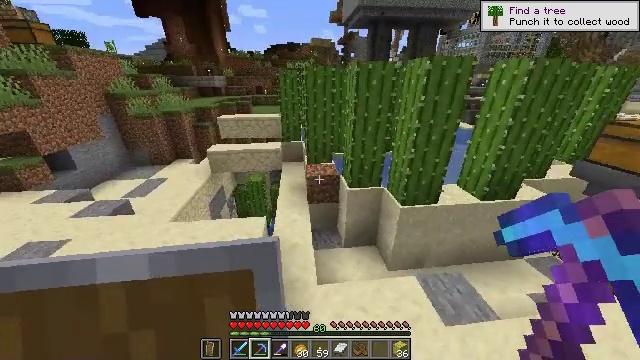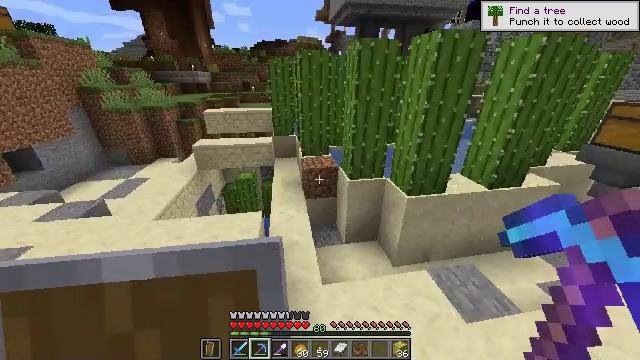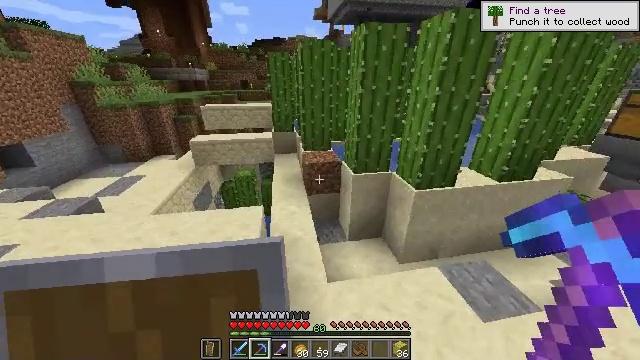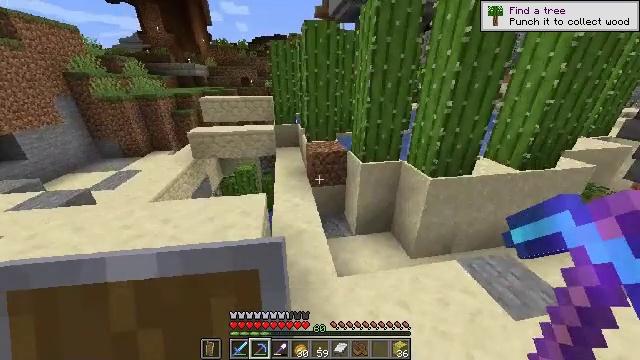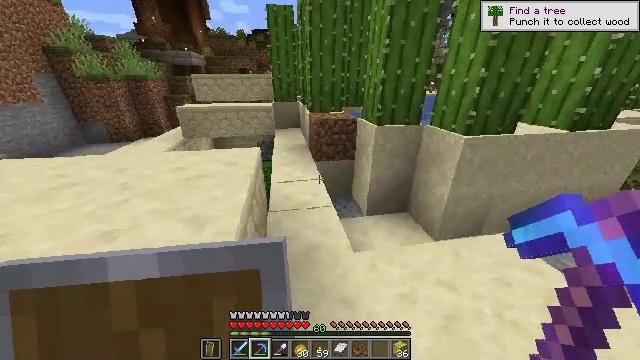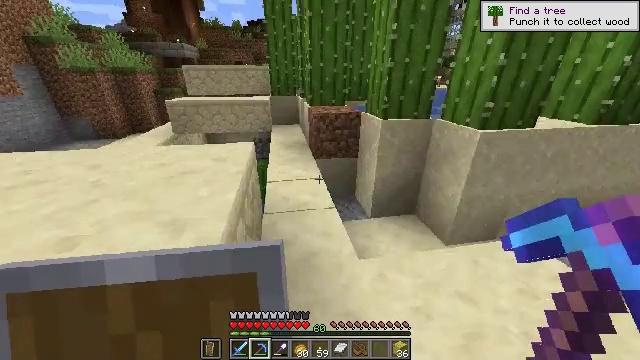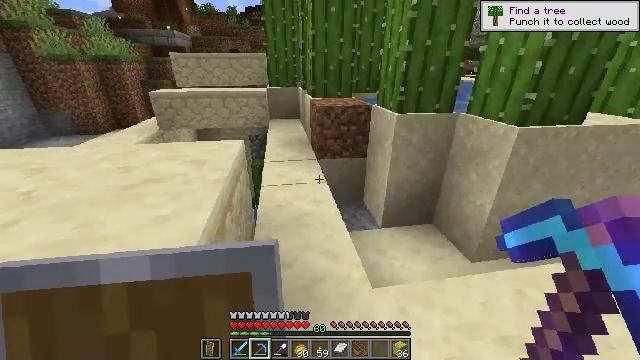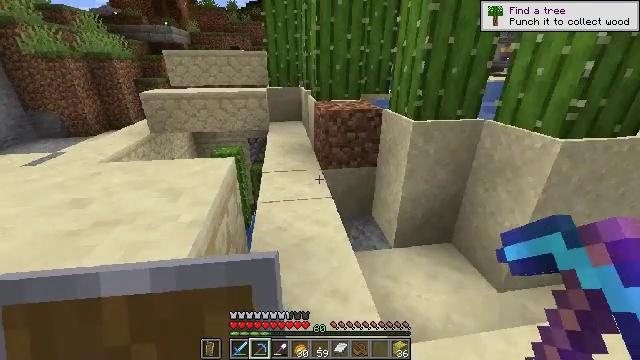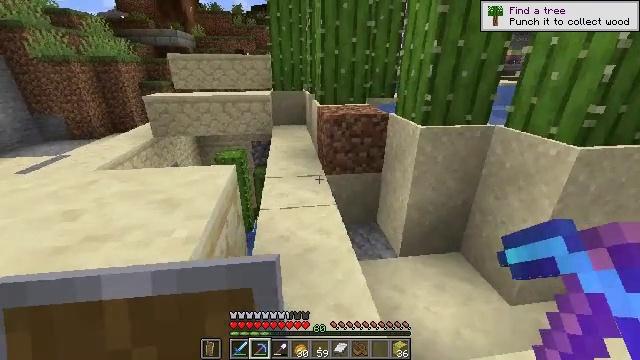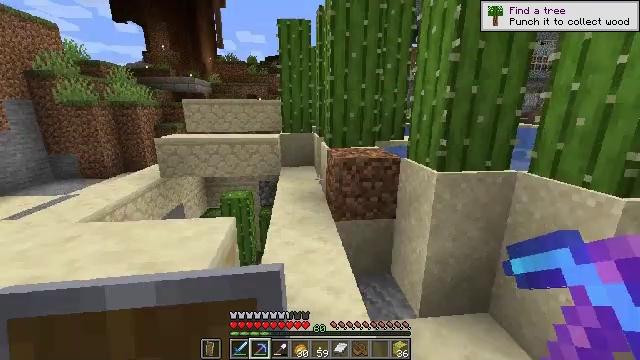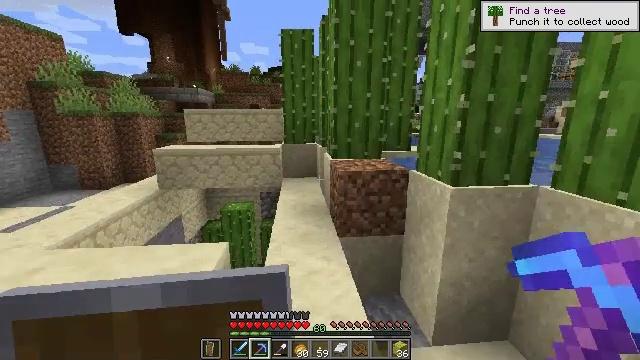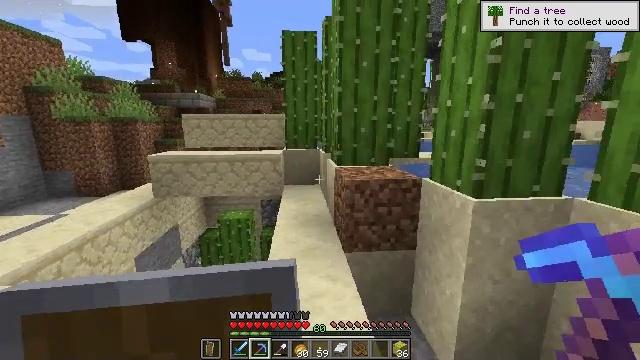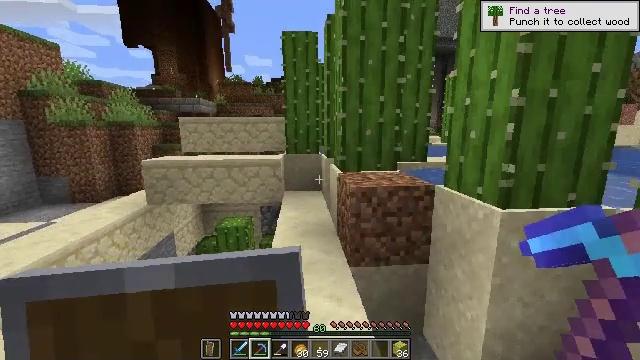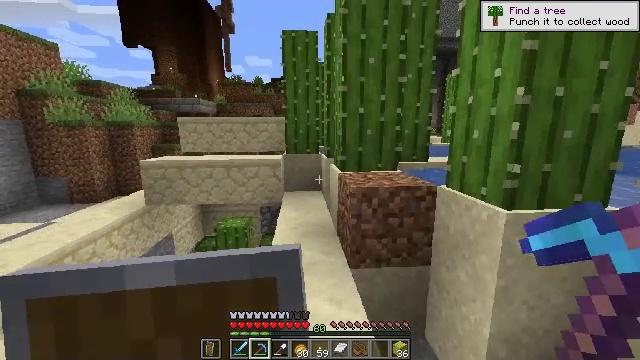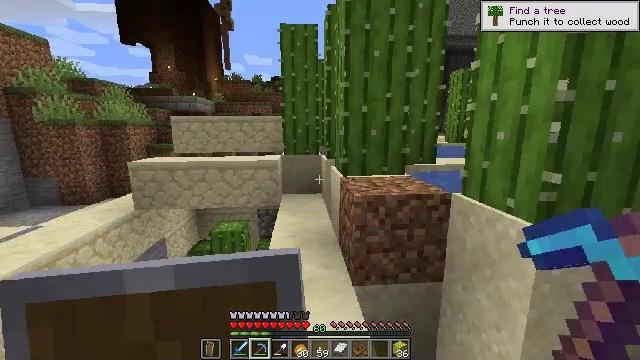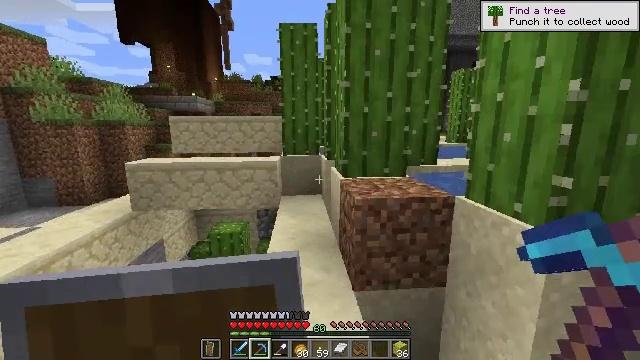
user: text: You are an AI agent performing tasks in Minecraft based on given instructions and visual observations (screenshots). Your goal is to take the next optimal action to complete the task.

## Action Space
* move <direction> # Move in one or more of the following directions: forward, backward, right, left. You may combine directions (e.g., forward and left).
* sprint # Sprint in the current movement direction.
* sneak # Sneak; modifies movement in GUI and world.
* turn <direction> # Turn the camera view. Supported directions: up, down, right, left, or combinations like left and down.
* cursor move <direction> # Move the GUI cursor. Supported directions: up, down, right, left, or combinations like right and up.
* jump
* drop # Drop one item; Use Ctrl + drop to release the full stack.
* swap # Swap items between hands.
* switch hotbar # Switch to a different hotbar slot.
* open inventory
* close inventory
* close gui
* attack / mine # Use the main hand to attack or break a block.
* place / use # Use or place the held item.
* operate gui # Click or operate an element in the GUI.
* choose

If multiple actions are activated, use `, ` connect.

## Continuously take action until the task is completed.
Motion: motion action
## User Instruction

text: Drop kelp from the inventory.
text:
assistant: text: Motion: move forward, turn right
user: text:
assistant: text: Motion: move forward
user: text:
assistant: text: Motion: move forward
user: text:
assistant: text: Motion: move forward
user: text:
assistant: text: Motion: move forward
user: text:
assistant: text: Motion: move forward
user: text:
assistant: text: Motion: move forward
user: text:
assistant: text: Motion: move forward
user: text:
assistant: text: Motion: move forward, turn left and up
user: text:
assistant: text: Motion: move forward, turn up
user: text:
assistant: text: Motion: move forward, turn up
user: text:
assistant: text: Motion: move forward
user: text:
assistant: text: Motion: move forward
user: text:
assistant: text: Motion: move forward
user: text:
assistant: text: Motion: move forward
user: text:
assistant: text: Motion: move forward
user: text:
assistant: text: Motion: move forward, turn right and up
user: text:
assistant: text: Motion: move forward, turn right
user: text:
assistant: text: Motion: move forward, turn right
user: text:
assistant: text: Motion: move forward
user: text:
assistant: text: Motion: move forward
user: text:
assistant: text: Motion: move forward
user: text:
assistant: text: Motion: move forward
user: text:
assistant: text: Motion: move forward
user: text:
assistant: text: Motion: turn right
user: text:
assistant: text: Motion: turn right and up
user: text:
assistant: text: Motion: turn right and up
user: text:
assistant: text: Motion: turn right and up
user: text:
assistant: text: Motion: close inventory
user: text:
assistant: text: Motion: close inventory